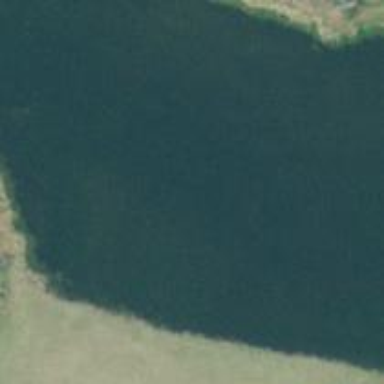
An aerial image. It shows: Reservoir of natural water.